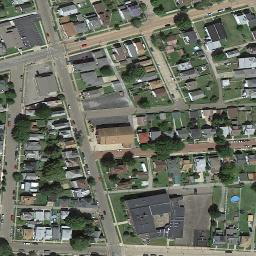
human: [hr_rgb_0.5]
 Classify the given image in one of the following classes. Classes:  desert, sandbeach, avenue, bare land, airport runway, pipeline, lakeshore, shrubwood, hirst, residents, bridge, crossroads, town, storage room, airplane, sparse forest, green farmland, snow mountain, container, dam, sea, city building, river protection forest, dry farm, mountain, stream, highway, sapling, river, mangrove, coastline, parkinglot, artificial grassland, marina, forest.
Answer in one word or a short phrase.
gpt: town